Field crop: tomato
Growth stage: 2
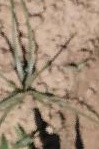
Species: cyperus